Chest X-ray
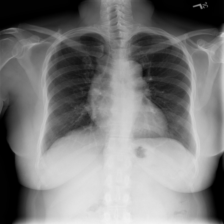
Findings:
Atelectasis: negative
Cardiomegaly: negative
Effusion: negative
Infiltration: positive
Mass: negative
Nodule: negative
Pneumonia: negative
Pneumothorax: negative
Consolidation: negative
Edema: negative
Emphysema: negative
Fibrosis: negative
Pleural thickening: negative
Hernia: negative